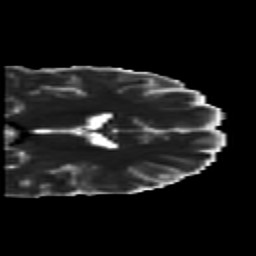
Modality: MD
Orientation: coronal
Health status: healthy
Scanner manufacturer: siemens
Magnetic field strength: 3 T
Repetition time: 10 s
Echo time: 0.092 s